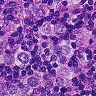
Metastatic tissue present: yes